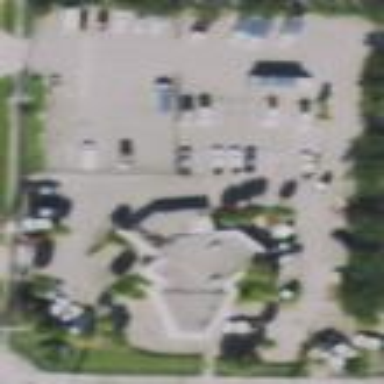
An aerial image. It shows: Car rental facility.